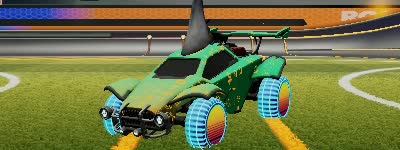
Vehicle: octane